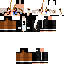
A female human skin with medium skin, wearing brown long hair dressed in a blue suit and brown pants, featuring a closed mouth.